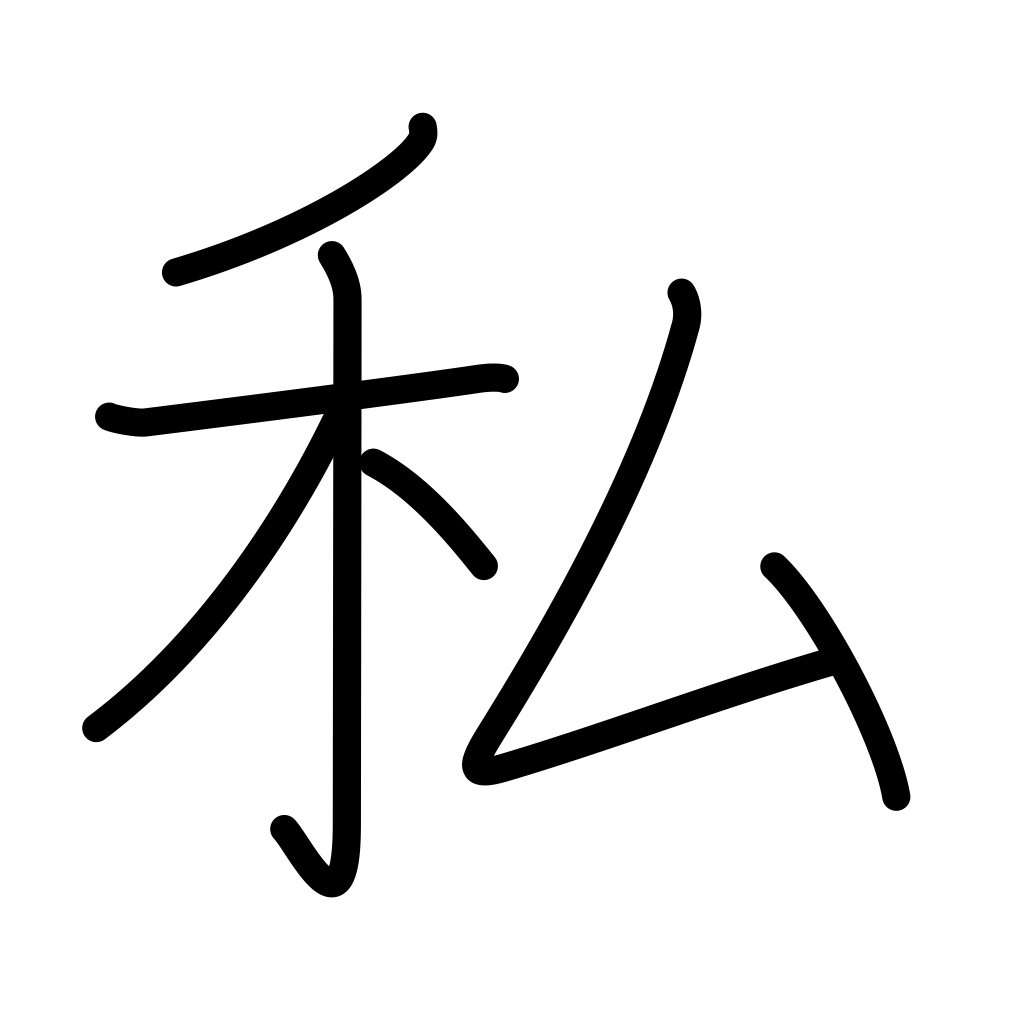
Meaning: private, I, me